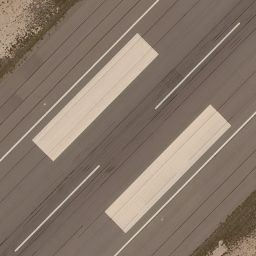
Label: runway